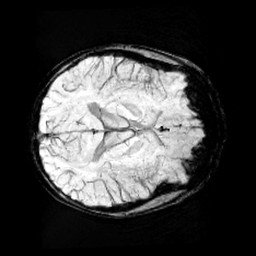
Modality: minIP
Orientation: axial
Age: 9
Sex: female
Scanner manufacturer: siemens
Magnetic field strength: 3 T
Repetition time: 0.027 s
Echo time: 0.02 s